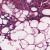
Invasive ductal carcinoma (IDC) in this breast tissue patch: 1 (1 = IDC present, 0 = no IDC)